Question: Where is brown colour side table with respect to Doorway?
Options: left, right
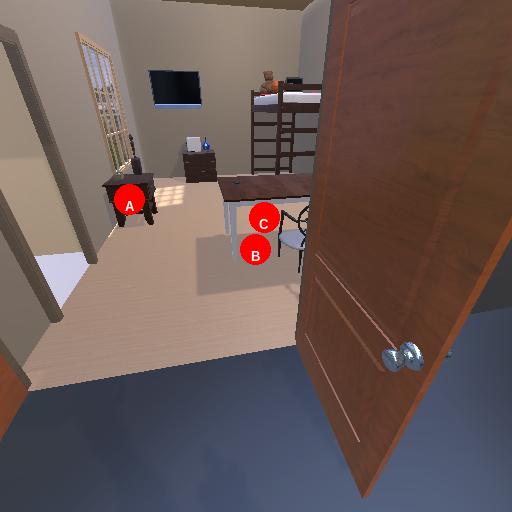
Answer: left